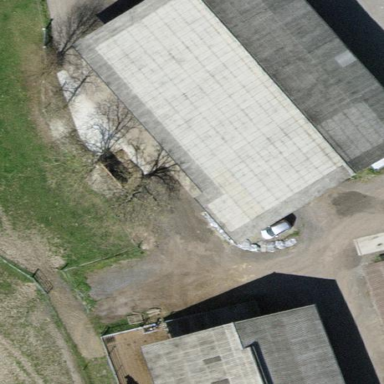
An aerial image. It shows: Farm auxiliary building with gabled roof.